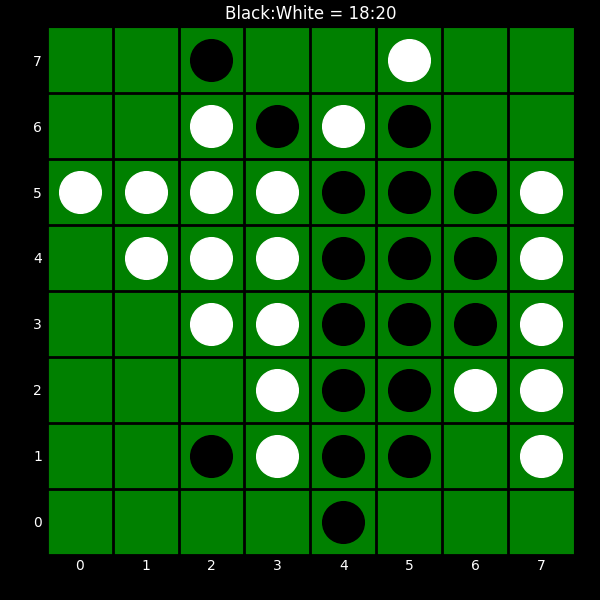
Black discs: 18
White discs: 20